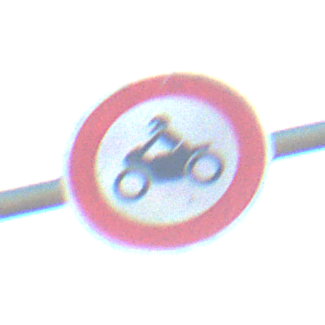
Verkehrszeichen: VerbotKraftraeder
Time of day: SunriseSunset
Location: Outdoor (RoadRail)
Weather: Clear
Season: NotSpecified
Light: Natural